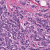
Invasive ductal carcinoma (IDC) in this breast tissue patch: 1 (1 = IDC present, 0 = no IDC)